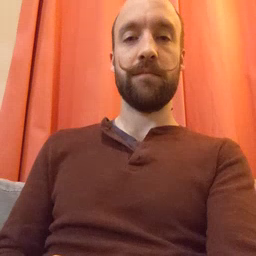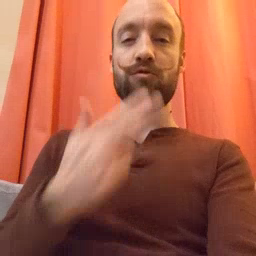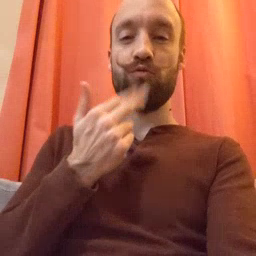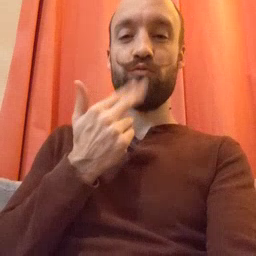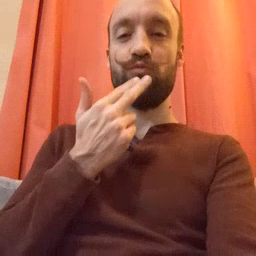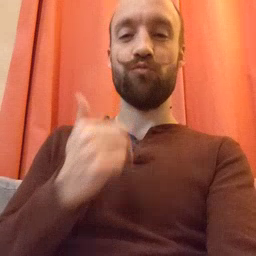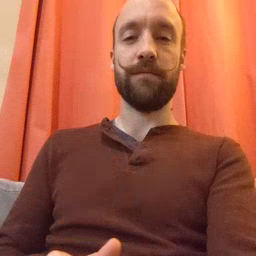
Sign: cute